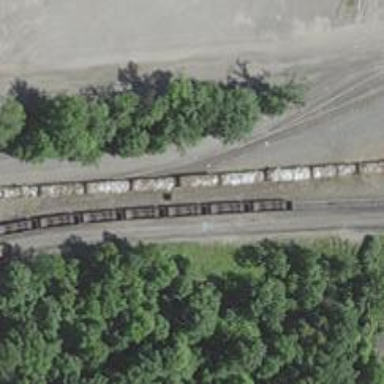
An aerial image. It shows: Railway yard in service.